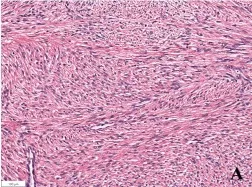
Pathology of case. Mass stained with hematoxylin, and ,eosin (original magnification x 10).
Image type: pathology (h&e)